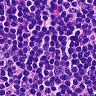
Metastatic tissue present: no